Question: I relied on mythz answer to <URL> to make a very simple object usable with JSON and it worked fine when I ran it. But then I realized that I don't even need that object and removed all of the code I added, including the import of dart:mirrors.
Then I tried to run my Dart webapp again, and even though the main page appeared instantly, the ChromeDevEditor kept showing that "Building main.dart". This is as usual but this time it took waay longer so I tried to click something that should call a function. Didn't work.
I closed both chrome and ChromeDevEditor and restarted it again. Now it doesn't show anything down there.

And the webapp still didn't work, so I opened the folder in windows explorer, Shift+Right-Clicked to open the CMD in that directory and ran 'pub build'. Because that only caused an Error (That I will insert after this paragraph) I tried running 'pub get'followed by another 'pub build'. Didn't help at all.
Here the output of a non-verbose pub build:
'''
F:\Files\Programmieren\Dart\ChromeIDE\MyNewDartTry>pub build > nonverboseerror.t
xt
Build error:
Transform ScriptInlining on MyNewDartTry|web/index.html threw error: Could not f
ind asset browser|lib/dart.js.
null
null
[Error from Dart2JS on MyNewDartTry|web/main.dart]:
packages
oute_hierarchical\client.dart:11:8:
Can't read 'package:logging/logging.dart' (Could not find asset logging|lib/logg
ing.dart.).
import 'package:logging/logging.dart';
^^^^^^^^^^^^^^^^^^^^^^^^^^^^^^
[Dart2JS on MyNewDartTry|web/main.dart]:
1 warning(s) suppressed in package:route_hierarchical.
Build failed.
'''
But I did not mess with the packages...
A google search showed me <URL> that looks somewhat similar to my error message. Maybe the answer has to do with that link, maybe not. But on that link, the following was said by alan-knight:
> This looks like the mirror system creation isn't given the
package-root. You need two, one for the VM so it knows where the
packages are, and one that is used in the code when creating the
mirror system.
I wonder what that means for me, because I am not using that mirror-thing-code any longer and I did not make other changes between adding and removing that code.
Maybe I shouldn't have copy-pasted code that I did not understand thoroughly...
Any Ideas?
The package logging/logging.dart is not specified in my dependencies in pubspec.yaml but adding it and running pub get did not help. Pub said "Got dependencies!" and that was it. The package is probably required my route_hierarchical and therefore already in pubs list to get.
'pub cache repair'said it reactivated 1 package and fixed the problem. thank you very much Gunter Zochbauer :) would you mind formulating this as an answer?
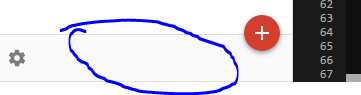
Answer: 'pub cache repair' should fix your issue with the logging package.
'pub help' shows 'cache' under available commands
'pub help cache' shows 'repair' under available subcommands
Find more information about 'pub' at <URL>